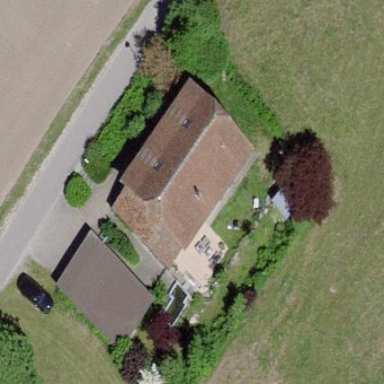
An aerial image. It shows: Building with half-hipped roof shape.